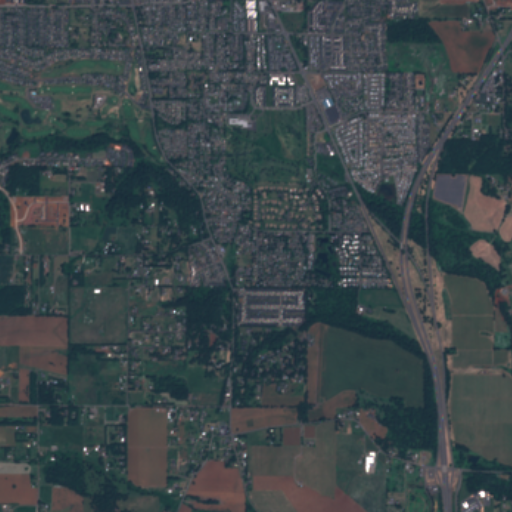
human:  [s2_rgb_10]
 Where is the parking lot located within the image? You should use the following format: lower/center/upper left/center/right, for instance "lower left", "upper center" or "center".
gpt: The parking lot is located in the lower right of the image.
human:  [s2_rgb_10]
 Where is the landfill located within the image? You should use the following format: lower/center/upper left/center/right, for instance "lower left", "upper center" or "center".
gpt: There is no landfill in the image.